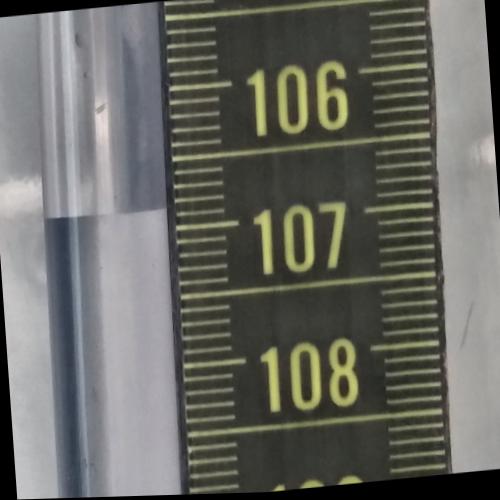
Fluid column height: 14.5 cm